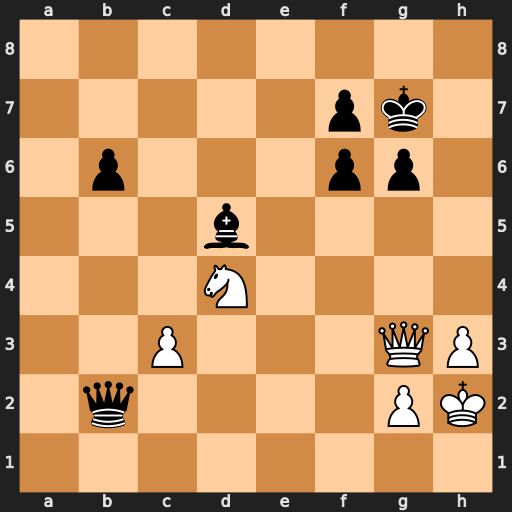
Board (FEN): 8/5pk1/1p3pp1/3b4/3N4/2P3QP/1q4PK/8
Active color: w
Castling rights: -
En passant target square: -
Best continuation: Nf5+ Kg8 Ne7+